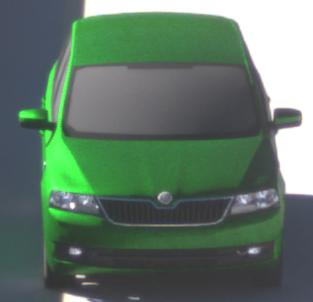
Make: Skoda
Model: Rapid Spaceback 1.2 TSI
Detailed model: Rapid Spaceback
Model produced from: 2013/10
Model produced until: 2015/04
Doors: 5
Color: green
Road condition: dry road
Daytime: morning or afternoon
Contrast: high contrast